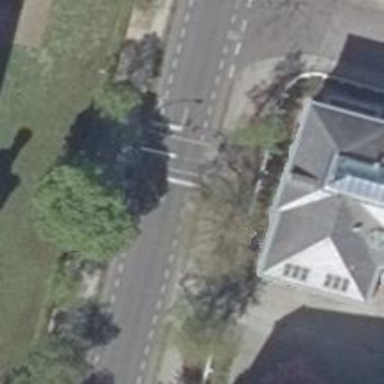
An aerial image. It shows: Road with traffic signals at crossing.